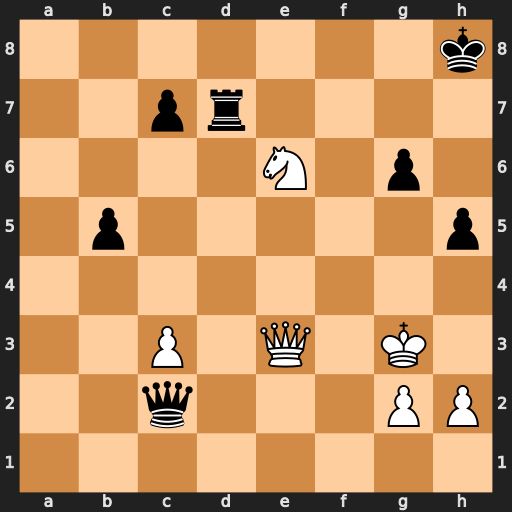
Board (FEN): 7k/2pr4/4N1p1/1p5p/8/2P1Q1K1/2q3PP/8
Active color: w
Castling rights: -
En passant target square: -
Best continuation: Qh6+ Kg8 Qf8+ Kh7 Ng5#